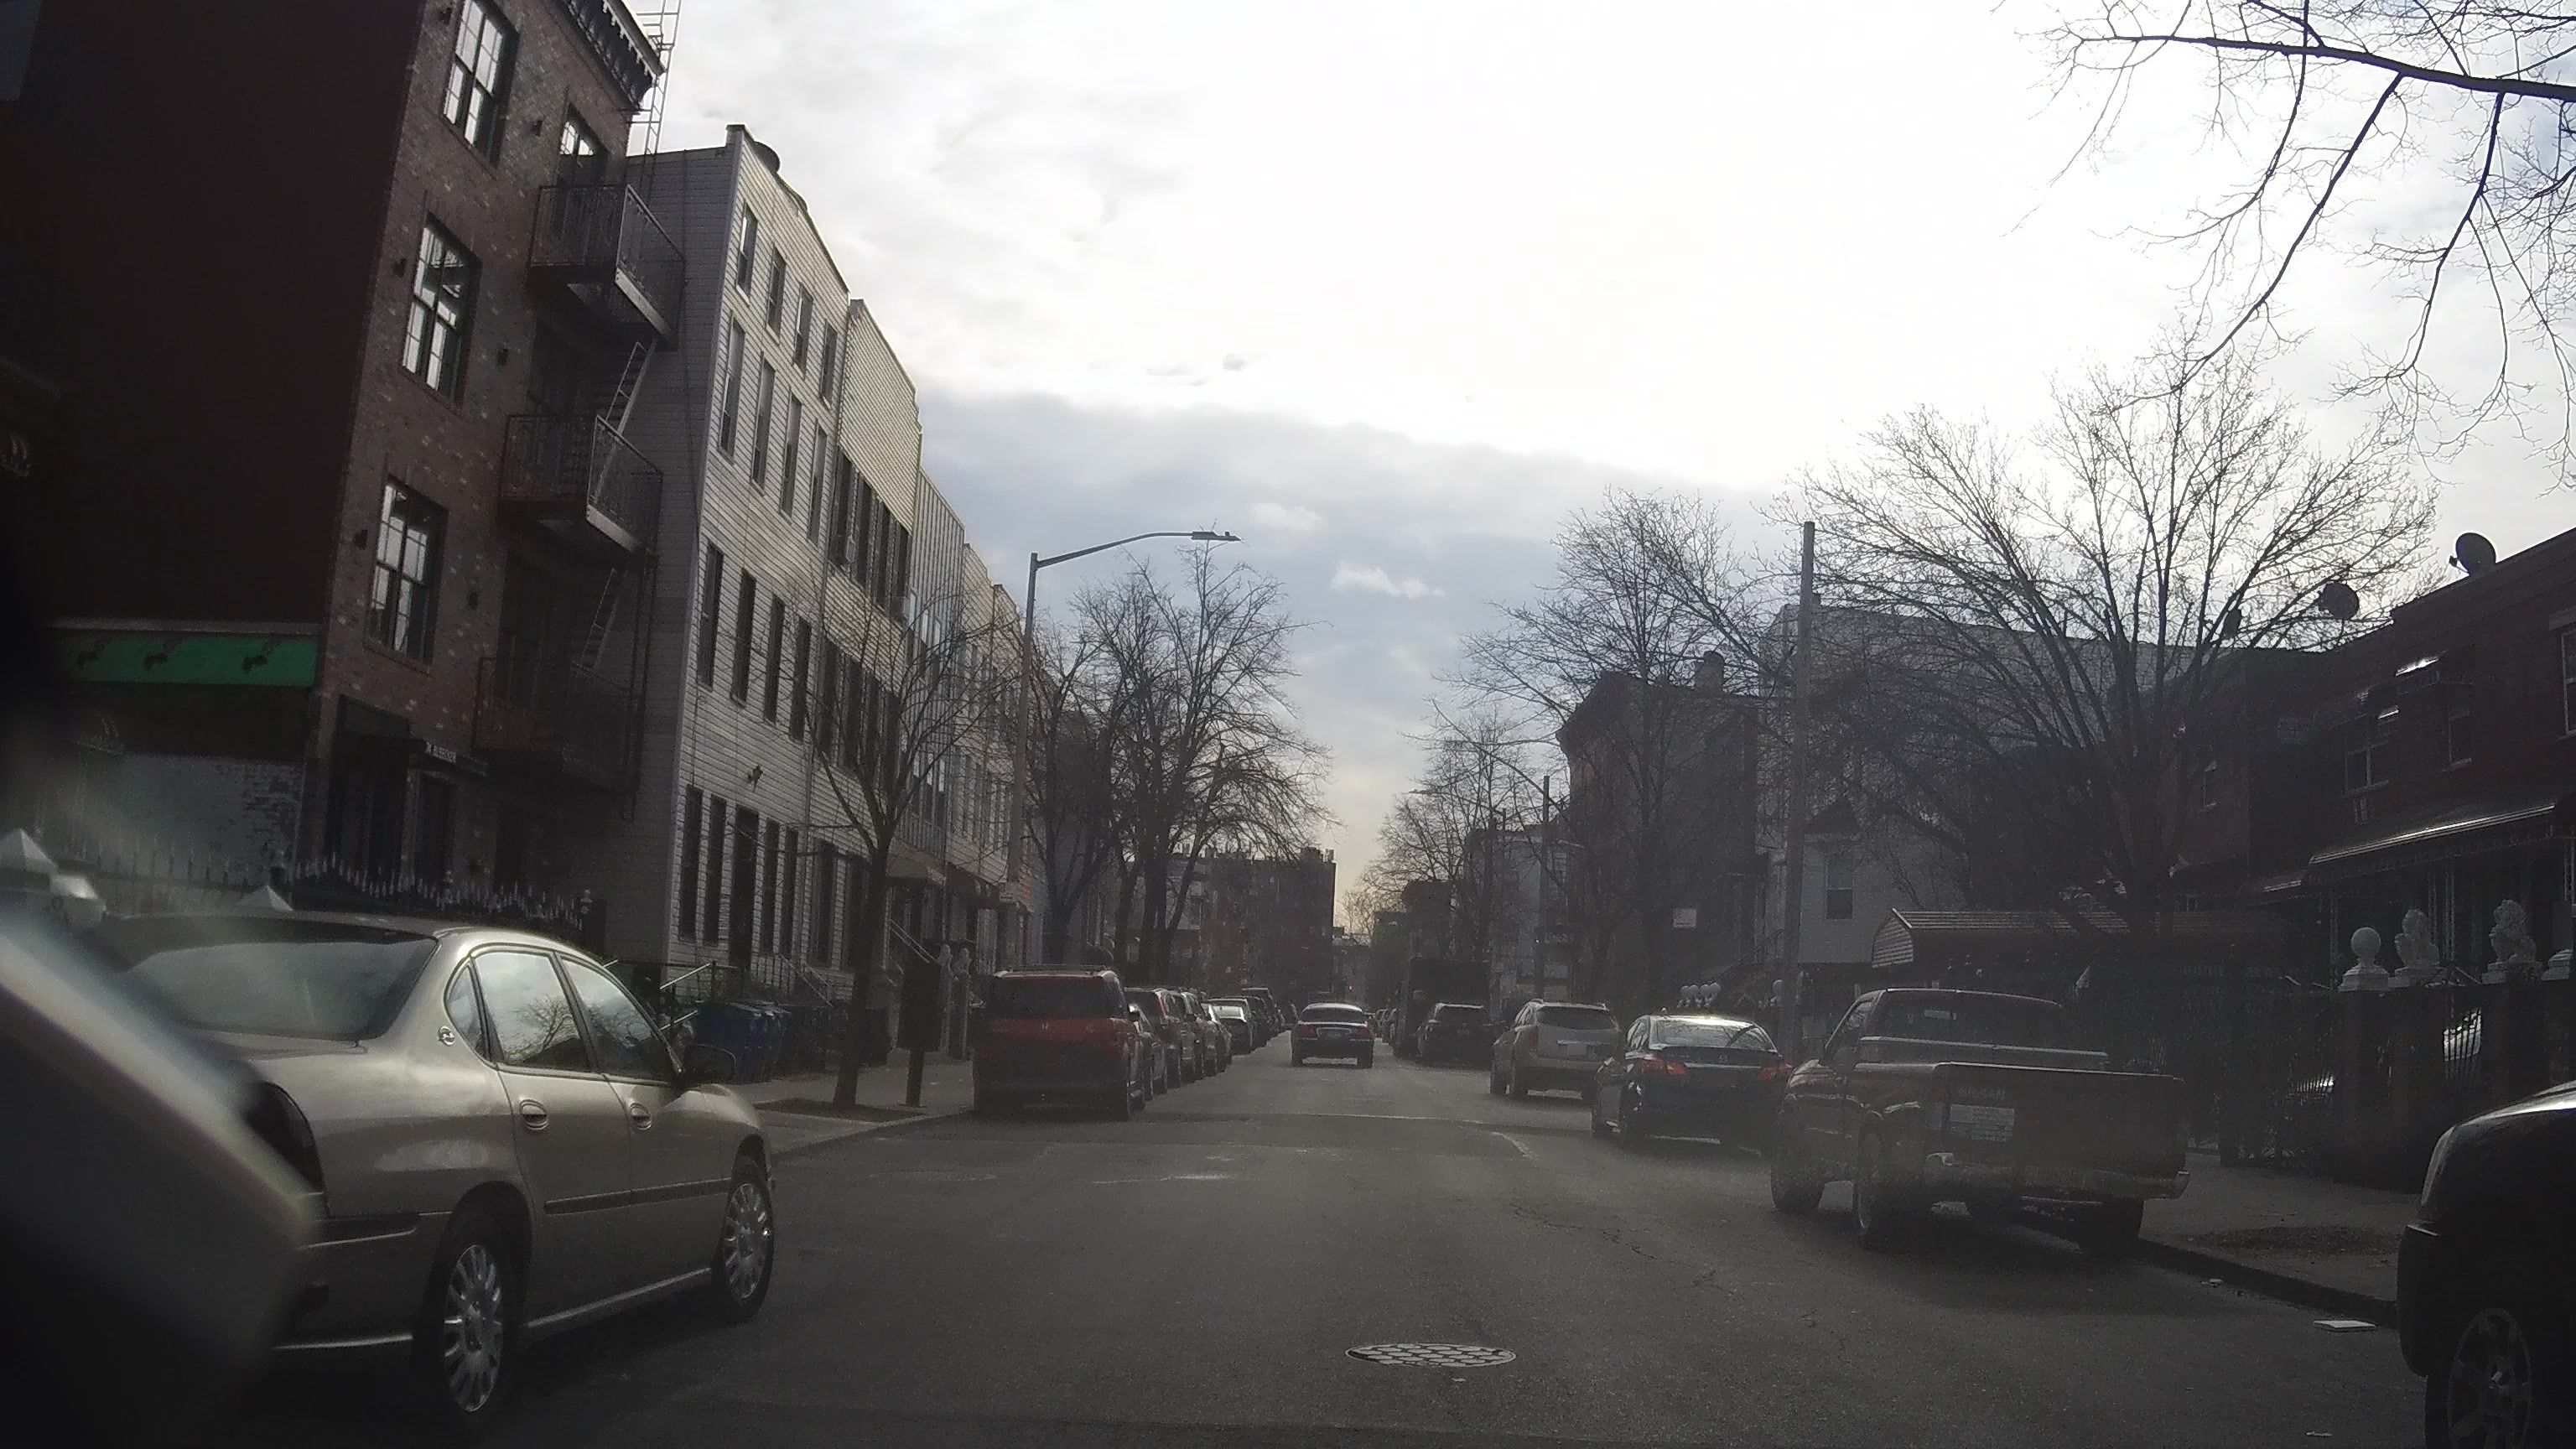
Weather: snowy
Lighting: day
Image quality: good
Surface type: driving surface
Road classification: residential
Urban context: urban centre
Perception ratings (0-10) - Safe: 8.22, Lively: 7.89, Beautiful: 7.98, Boring: 2.58, Depressing: 1.68, Wealthy: 5.13